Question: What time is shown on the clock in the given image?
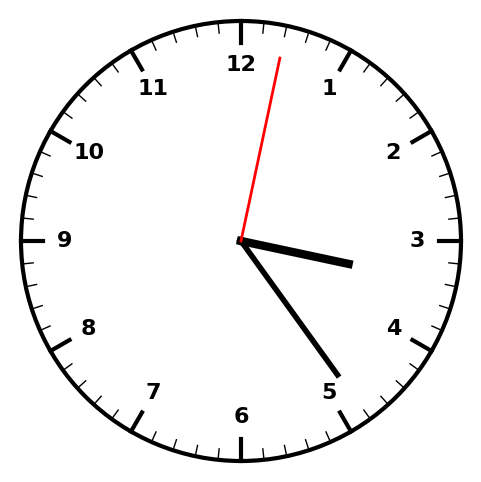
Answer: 03:24:02